二年级 · 度量几何学
（4 分 ）下面各图中, 是角的在（）里面画 “ل”。

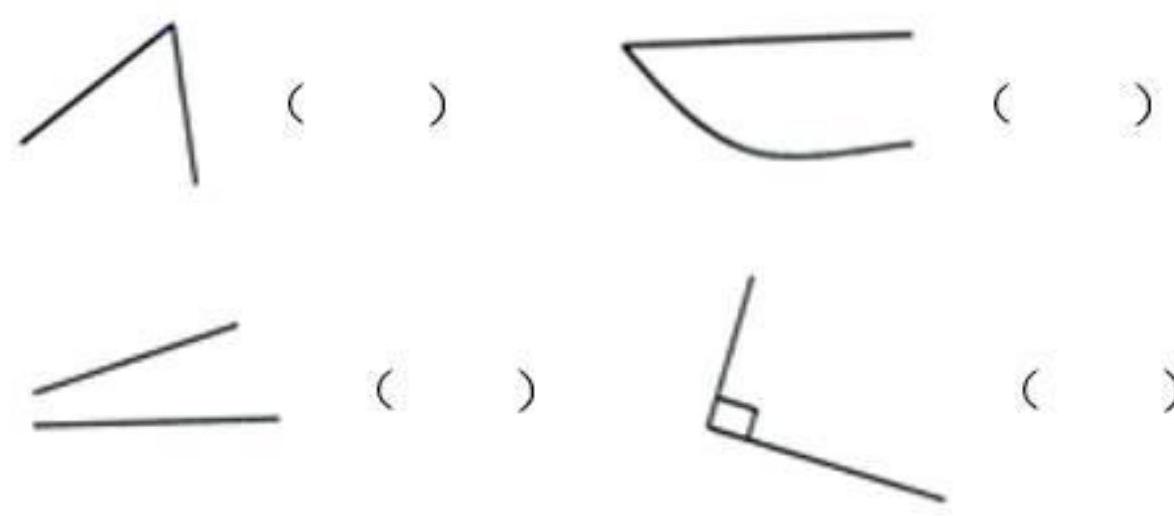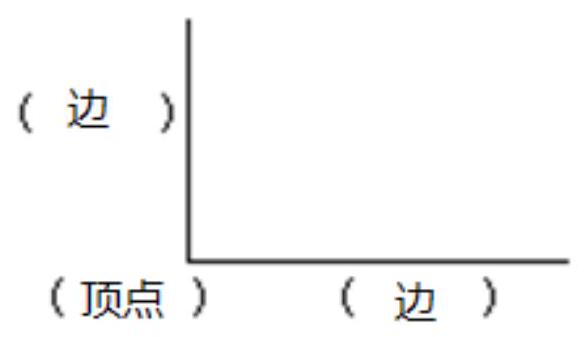
答案:
解析: